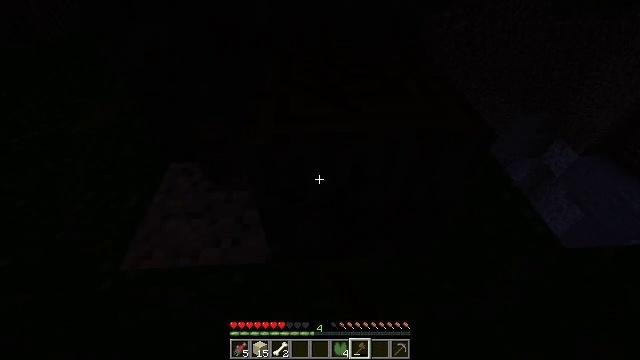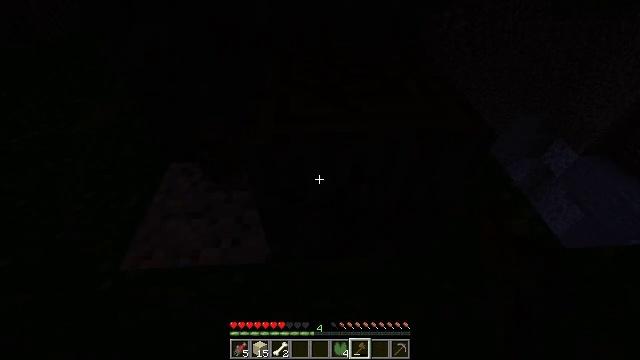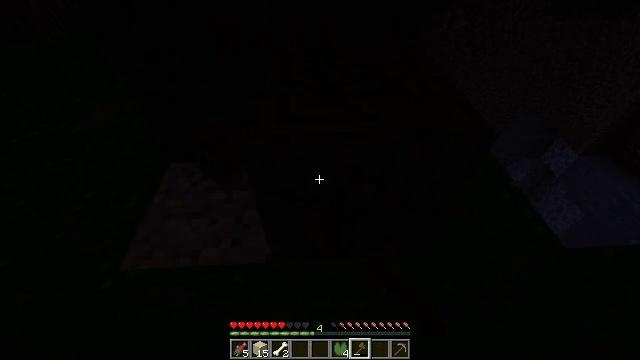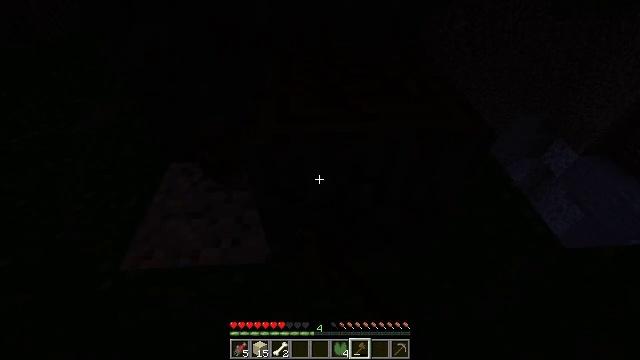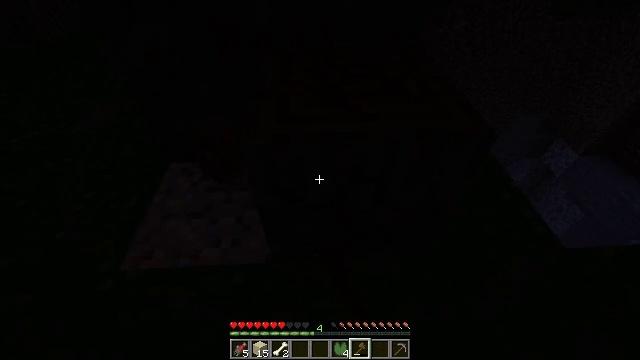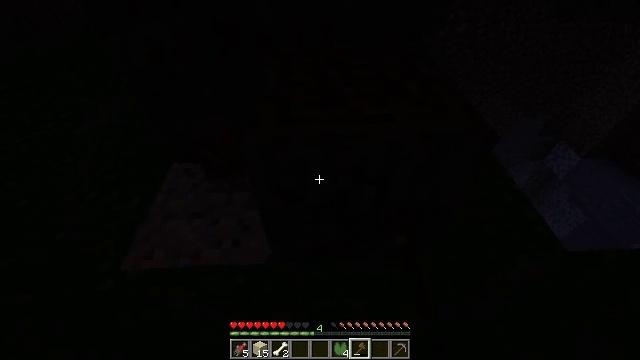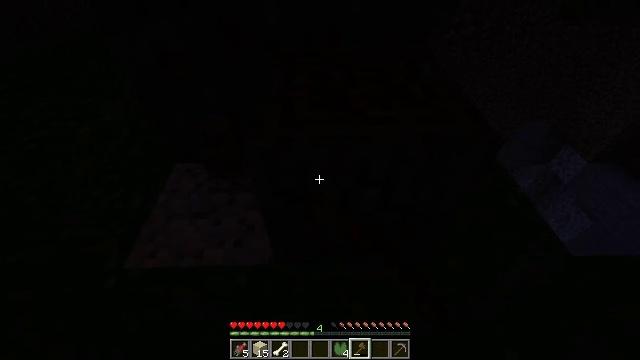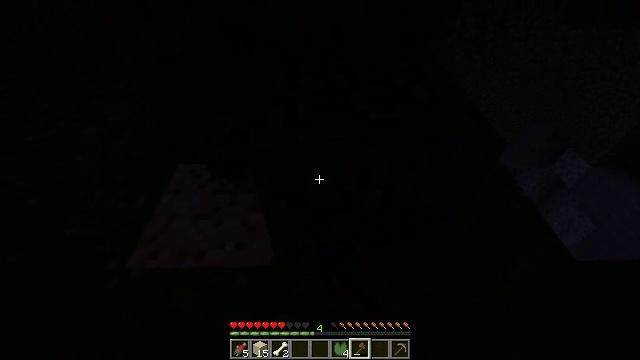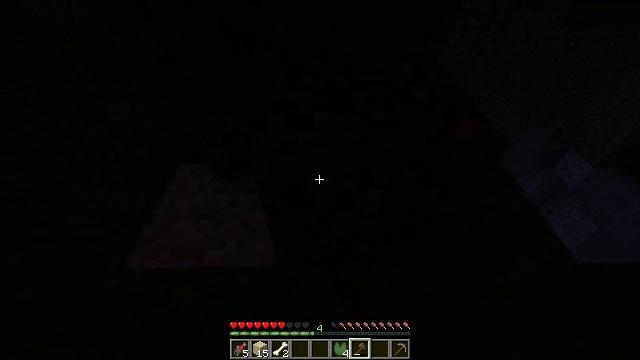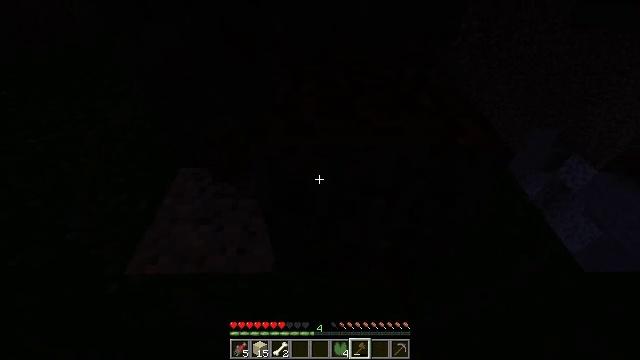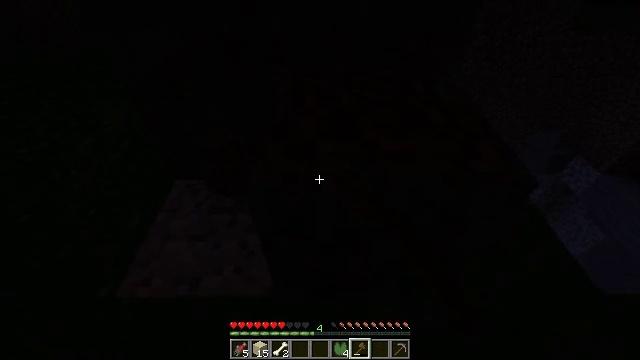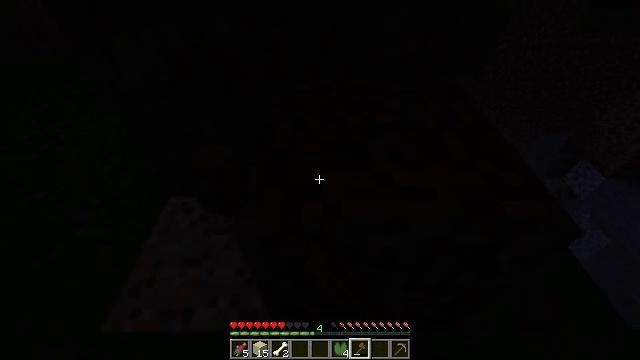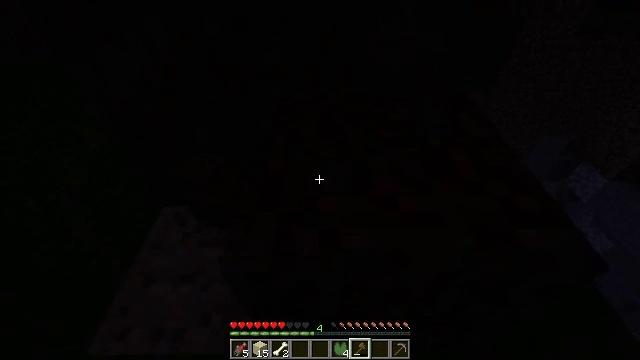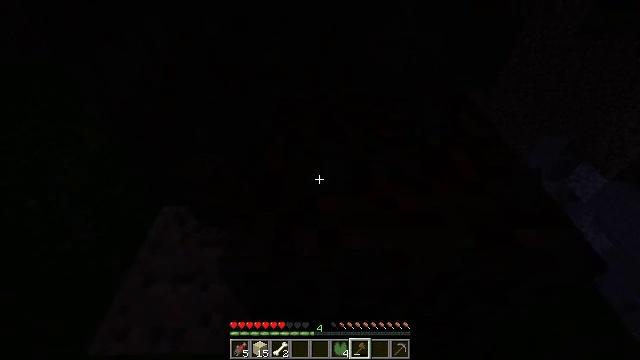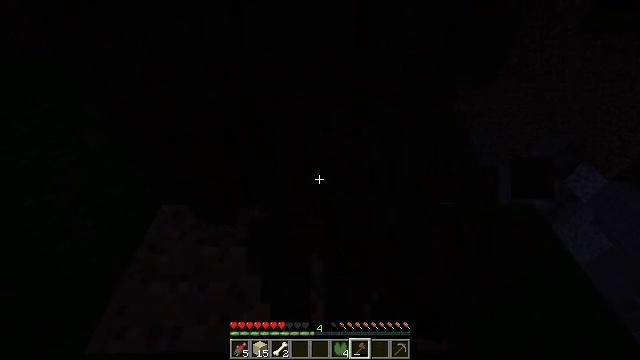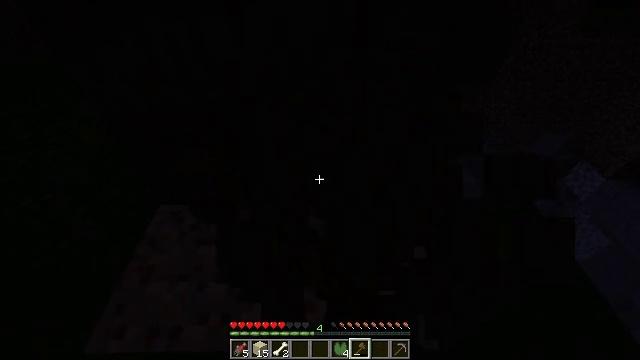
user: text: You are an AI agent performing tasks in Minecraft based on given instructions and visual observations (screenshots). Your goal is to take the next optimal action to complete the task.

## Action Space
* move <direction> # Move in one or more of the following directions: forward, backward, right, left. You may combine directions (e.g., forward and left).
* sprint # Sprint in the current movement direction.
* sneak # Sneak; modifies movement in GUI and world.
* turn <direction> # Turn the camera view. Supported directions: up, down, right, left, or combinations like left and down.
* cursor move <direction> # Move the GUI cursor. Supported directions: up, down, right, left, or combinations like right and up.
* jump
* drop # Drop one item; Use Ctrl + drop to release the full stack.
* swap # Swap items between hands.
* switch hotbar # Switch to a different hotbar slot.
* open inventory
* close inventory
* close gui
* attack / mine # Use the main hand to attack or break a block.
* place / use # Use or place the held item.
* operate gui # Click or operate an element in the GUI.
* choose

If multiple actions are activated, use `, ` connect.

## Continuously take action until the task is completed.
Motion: motion action
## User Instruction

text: Chop down the dark oak log.
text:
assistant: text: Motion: attack / mine
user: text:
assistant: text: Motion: attack / mine
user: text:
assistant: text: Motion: attack / mine
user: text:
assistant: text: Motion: attack / mine
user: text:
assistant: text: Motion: attack / mine
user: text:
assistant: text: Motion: attack / mine
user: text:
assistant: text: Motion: attack / mine
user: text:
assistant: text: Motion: attack / mine
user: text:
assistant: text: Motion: move forward, attack / mine
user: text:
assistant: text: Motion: move forward, attack / mine
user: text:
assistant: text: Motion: move forward, attack / mine
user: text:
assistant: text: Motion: move forward, attack / mine
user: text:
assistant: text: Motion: move forward, attack / mine
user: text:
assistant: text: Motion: attack / mine
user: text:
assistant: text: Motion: attack / mine
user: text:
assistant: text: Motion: attack / mine
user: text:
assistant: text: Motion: attack / mine
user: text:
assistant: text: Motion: attack / mine
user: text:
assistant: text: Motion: attack / mine
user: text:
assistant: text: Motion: attack / mine
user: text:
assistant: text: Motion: turn left and up, attack / mine
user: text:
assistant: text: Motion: move back, turn left and up, attack / mine
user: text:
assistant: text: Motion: move back, turn left and up, attack / mine
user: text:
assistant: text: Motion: move back, turn left and up, attack / mine
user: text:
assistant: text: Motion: move back, turn left and up, attack / mine
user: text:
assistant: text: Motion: turn left and up, attack / mine
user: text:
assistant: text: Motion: move forward, attack / mine
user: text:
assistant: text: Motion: move forward, attack / mine
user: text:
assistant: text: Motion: move forward, attack / mine
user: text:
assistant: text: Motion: move forward, attack / mine